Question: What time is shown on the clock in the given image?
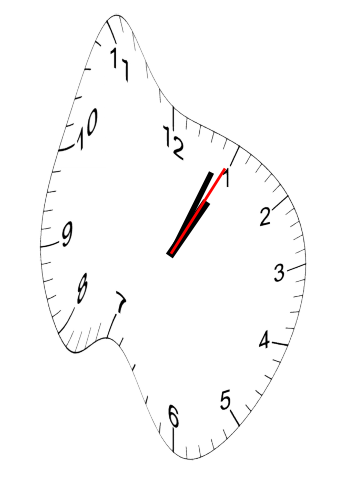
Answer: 01:04:05